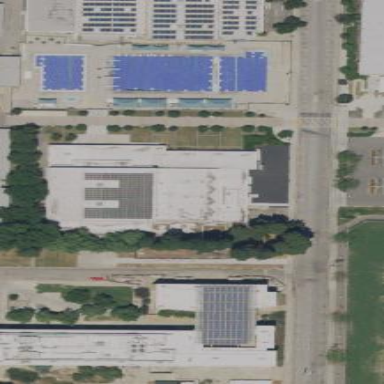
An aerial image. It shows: Building that is sports hall.